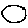
Label: circle